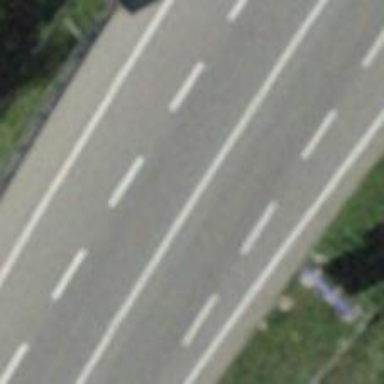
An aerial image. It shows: Asphalt motorway of trunk classification.